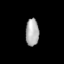
Tissue: lung
Cell type: Myeloid cells
Senescence score: 0.5814
Nuclear area (px): 356
Mean DAPI intensity: 172.753